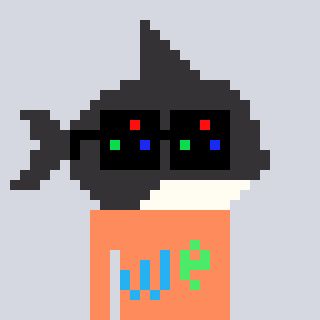
a pixel art character with square black sunglasses, a orca-shaped head and a peachy-colored body on a cool background